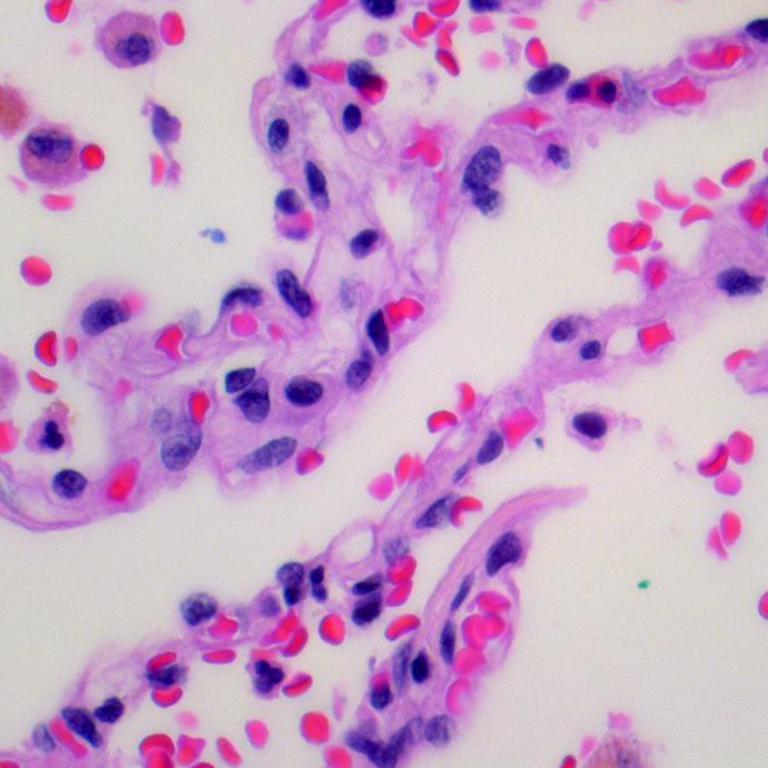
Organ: lung
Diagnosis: benign